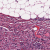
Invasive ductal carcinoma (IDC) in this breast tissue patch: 1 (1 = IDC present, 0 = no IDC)